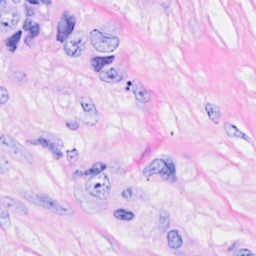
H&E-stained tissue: Breast